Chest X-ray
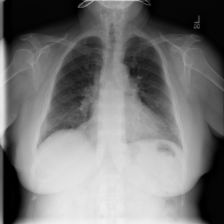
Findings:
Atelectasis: negative
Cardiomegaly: negative
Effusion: negative
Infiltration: negative
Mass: negative
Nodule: negative
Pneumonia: negative
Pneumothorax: negative
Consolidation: negative
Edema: negative
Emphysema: positive
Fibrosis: negative
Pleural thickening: negative
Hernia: negative